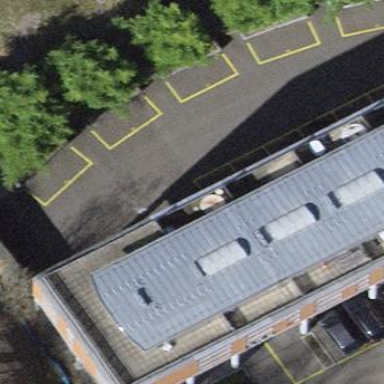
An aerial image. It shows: Parking lane designated for parking.